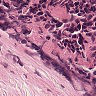
Metastatic tissue present: no